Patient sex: M
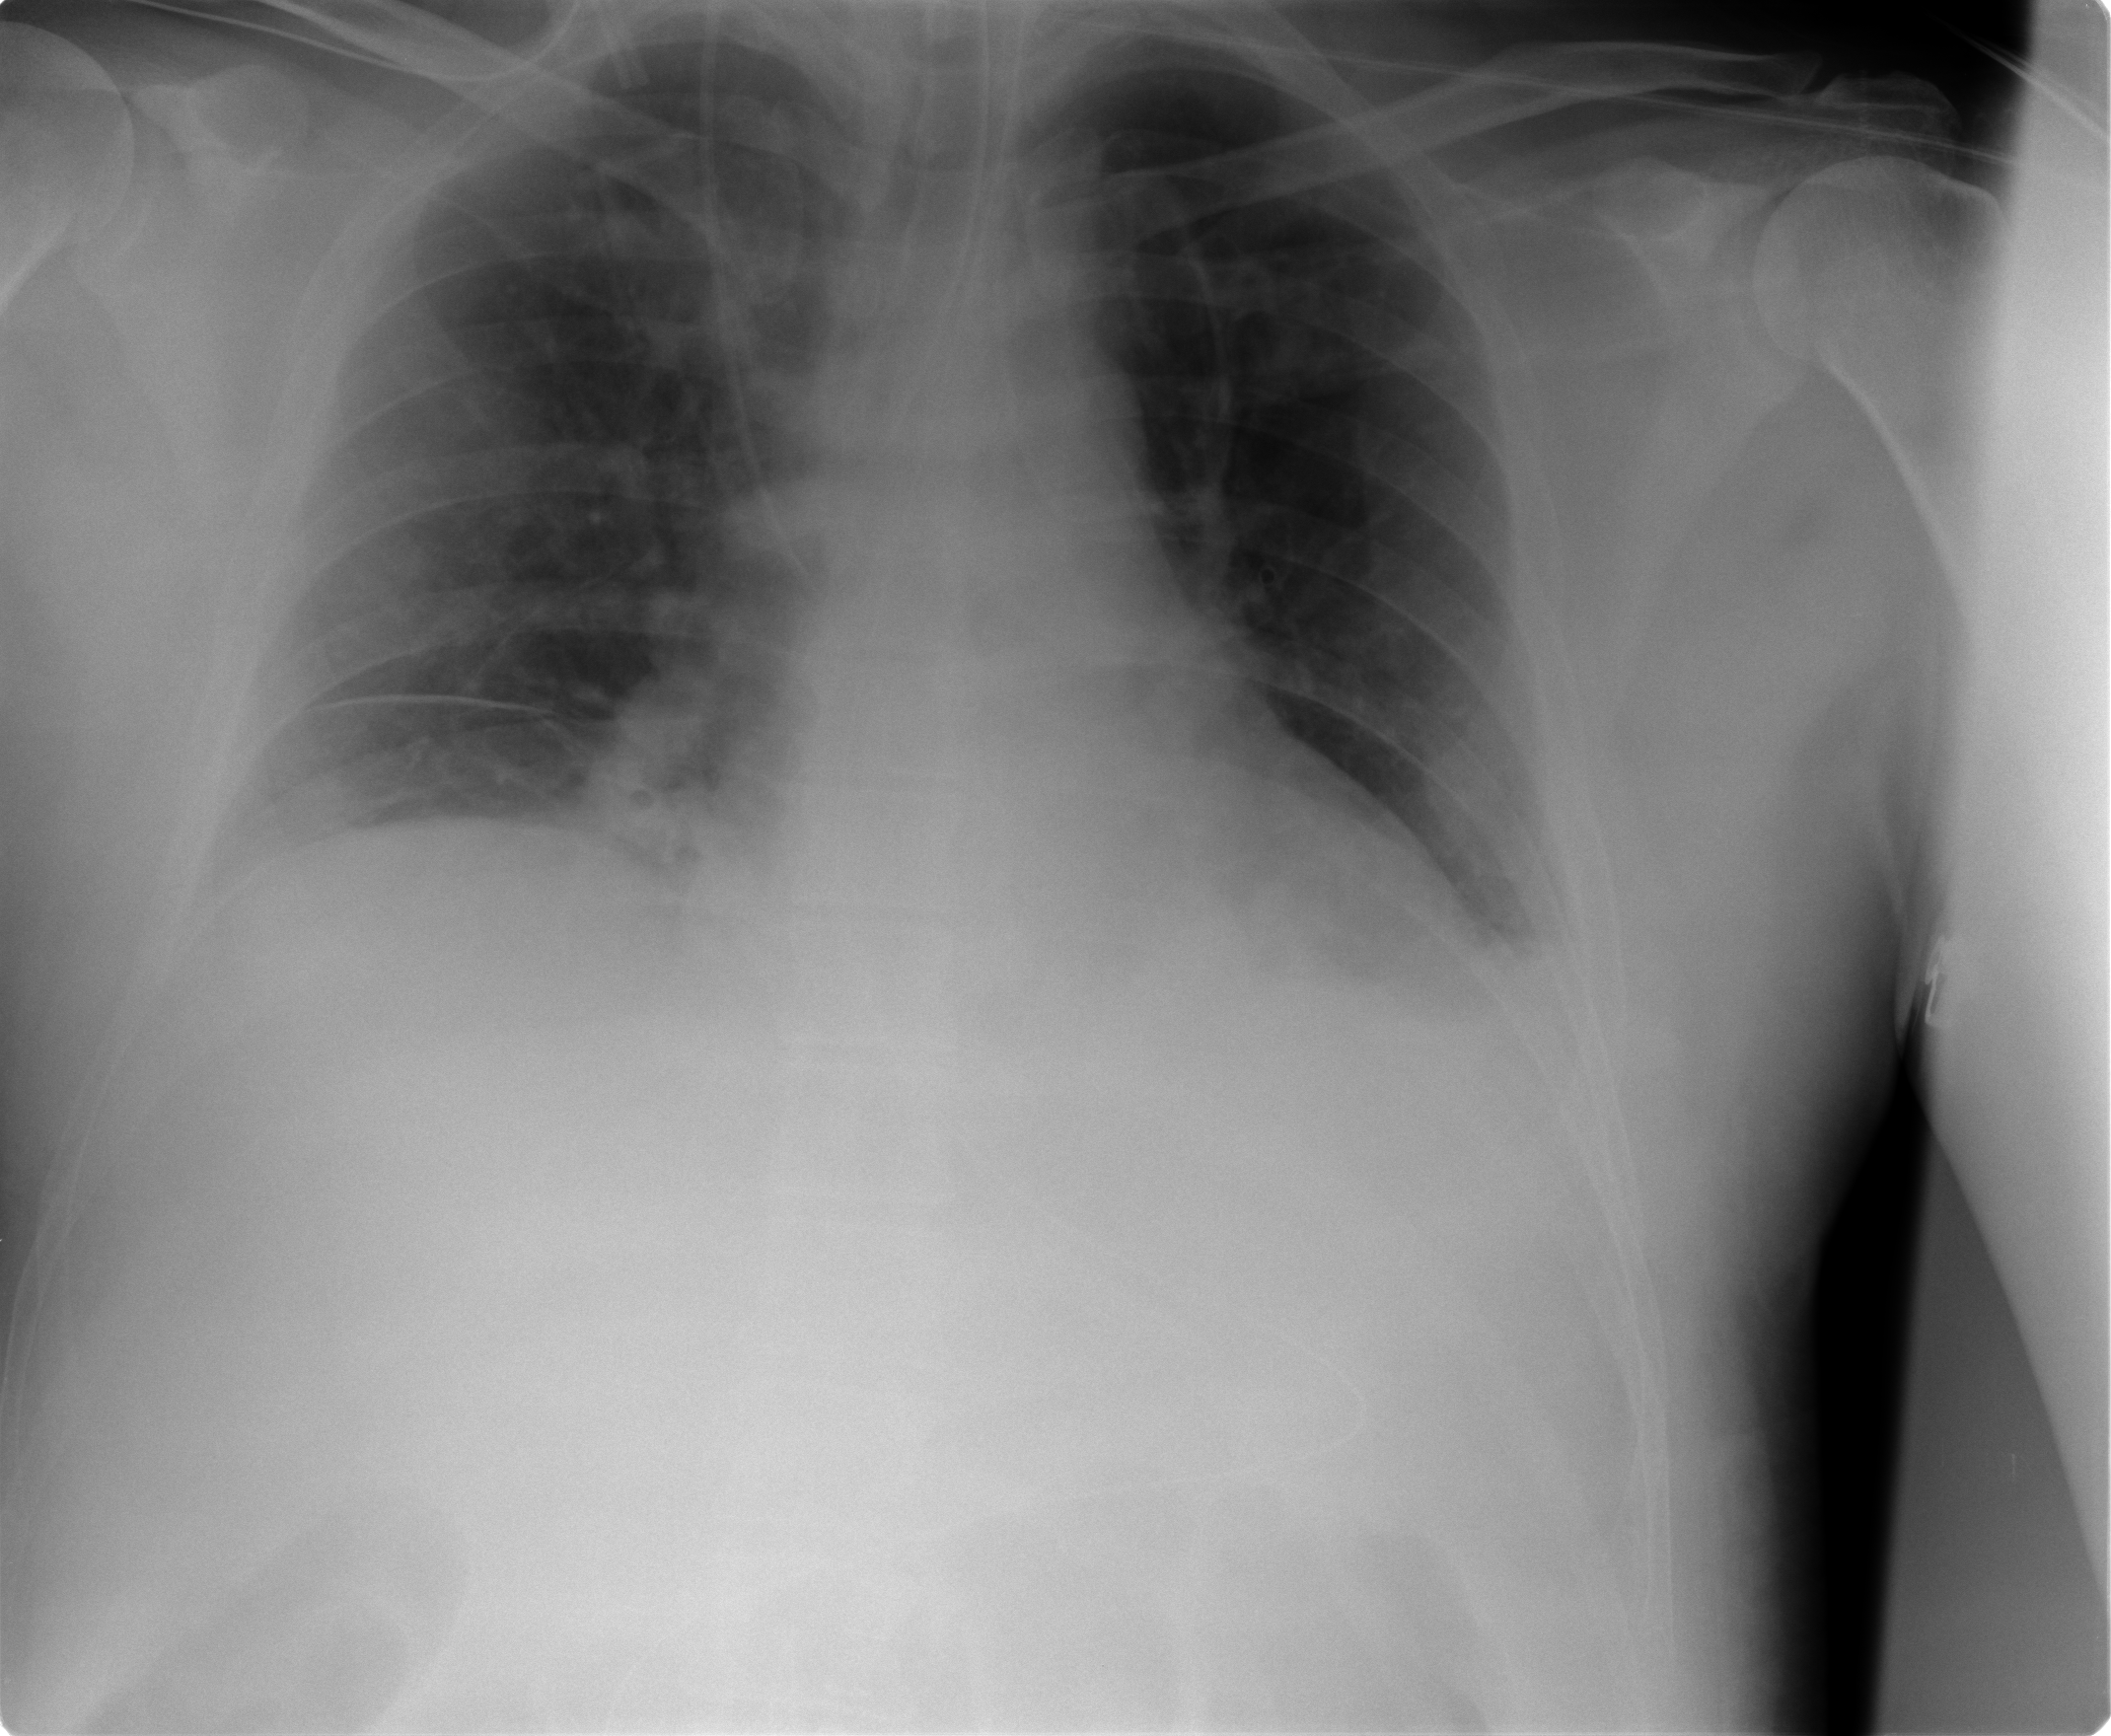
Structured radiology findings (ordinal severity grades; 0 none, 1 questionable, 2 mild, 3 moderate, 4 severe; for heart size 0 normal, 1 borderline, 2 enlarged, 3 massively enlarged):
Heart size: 2
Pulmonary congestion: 0
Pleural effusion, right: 0
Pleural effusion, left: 2
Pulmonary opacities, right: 0
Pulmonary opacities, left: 0
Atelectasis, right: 1
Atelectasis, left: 2